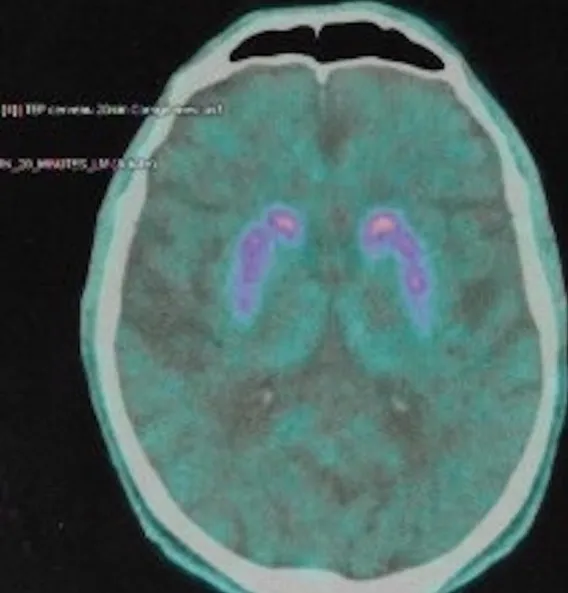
DaT-SCAN SPECT from patient #1, showing reduced striatal uptake, asymmetric, predominant in putamen.
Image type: radiology (spect)